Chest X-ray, PA view. Patient: 39 years old, sex M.
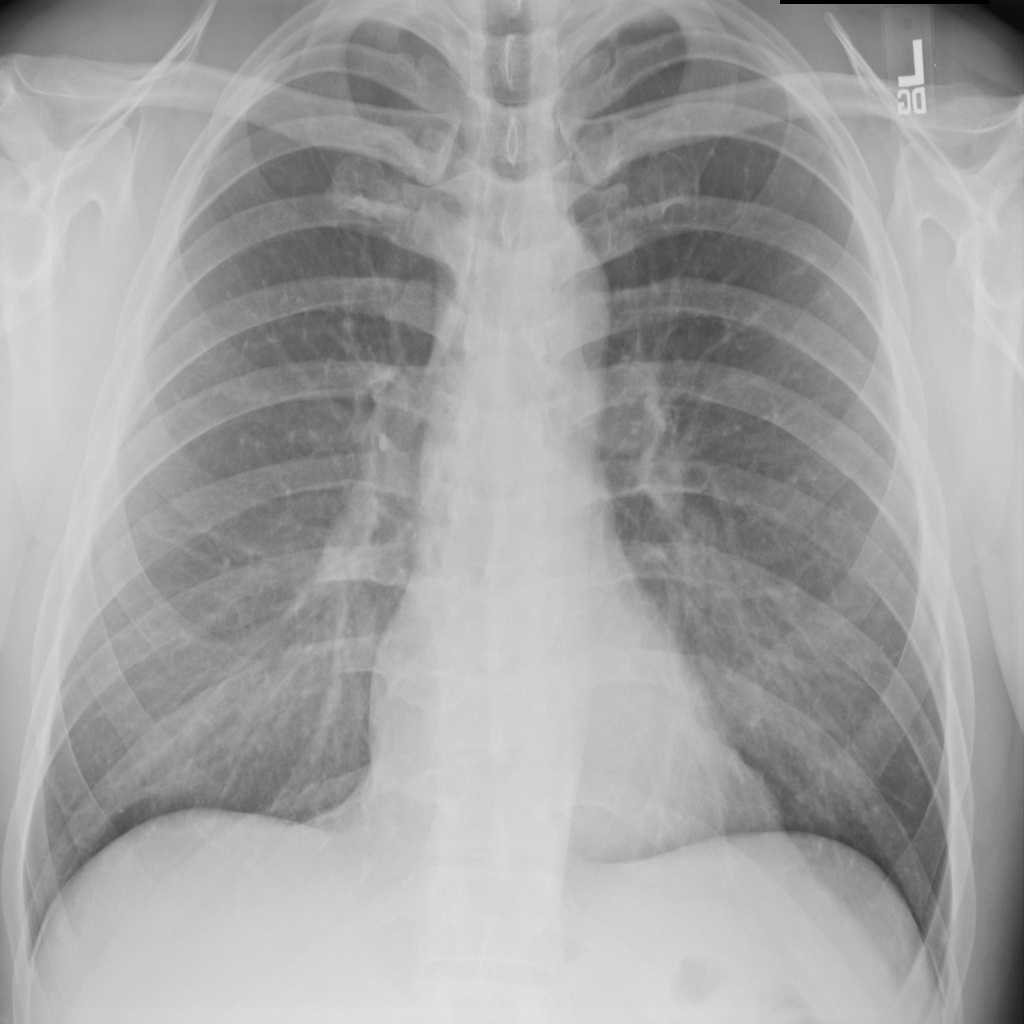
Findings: No Finding